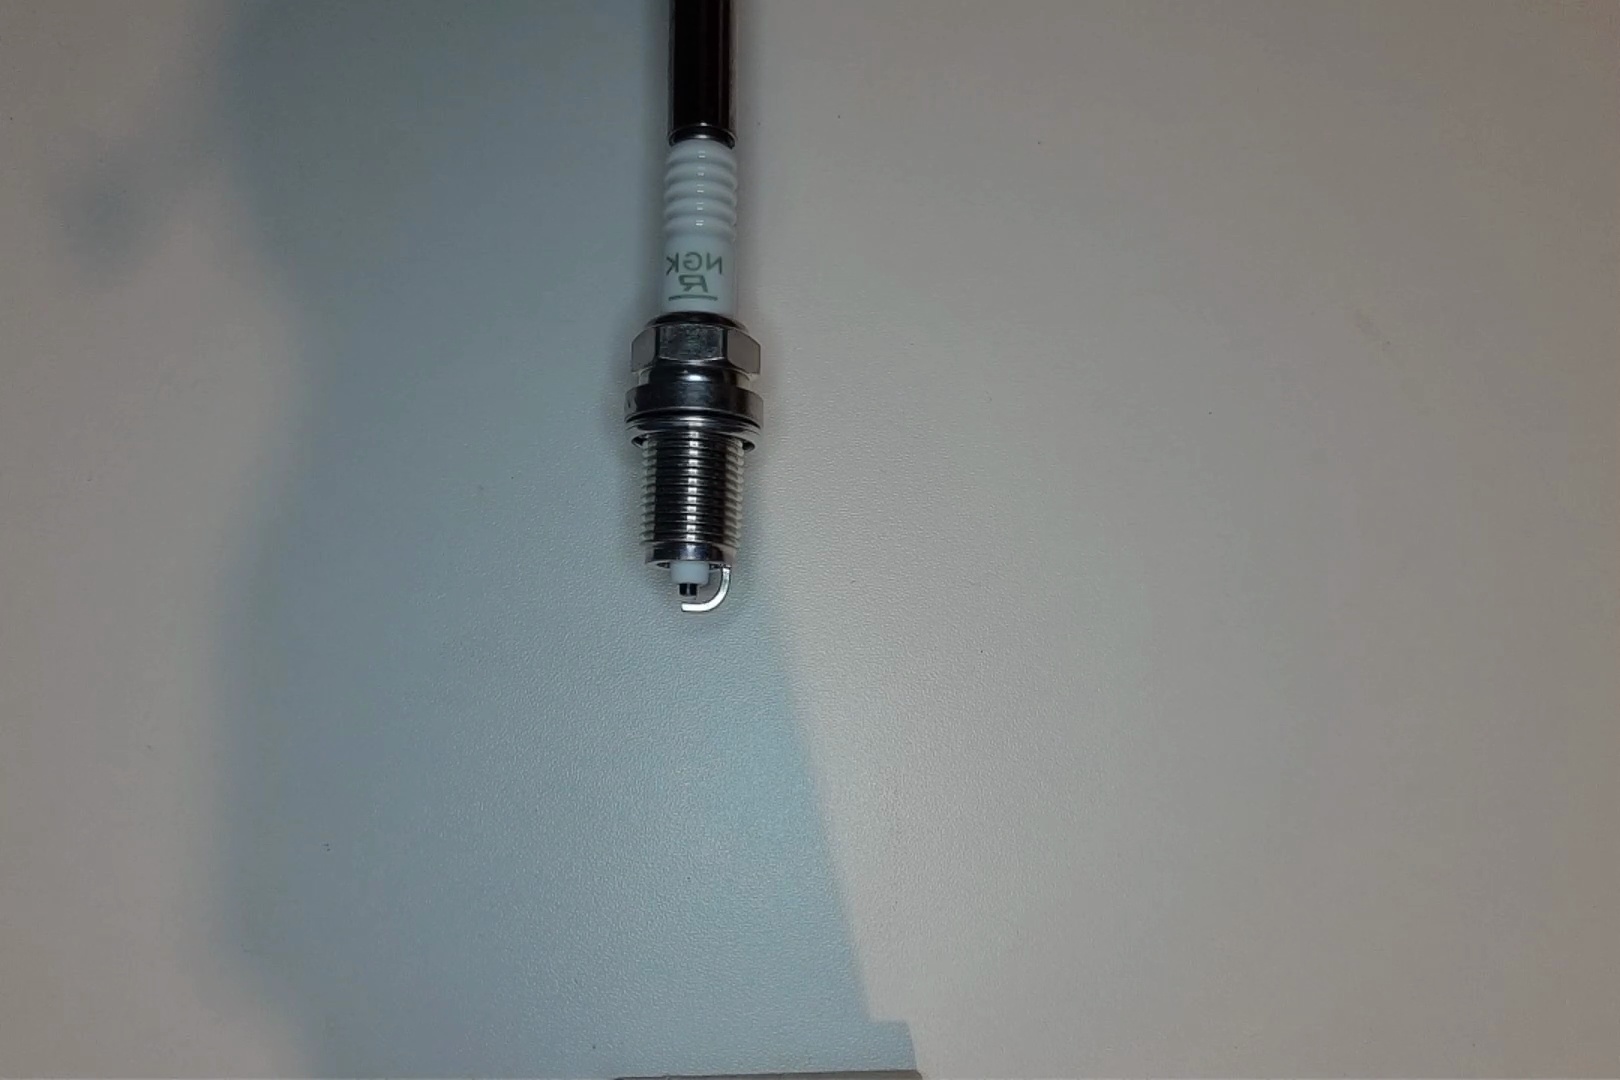
Label: no anomaly